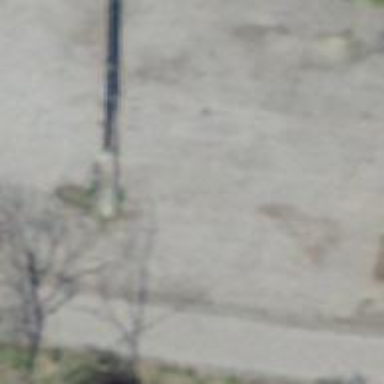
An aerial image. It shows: Concrete power pole.